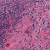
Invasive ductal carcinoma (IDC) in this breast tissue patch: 1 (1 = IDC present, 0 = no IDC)